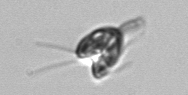
Label: Pyramimonas_longicauda